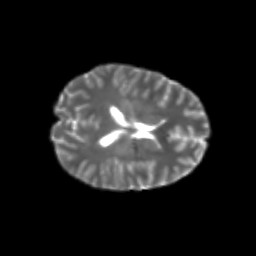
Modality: T2w
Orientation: axial
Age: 22
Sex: female
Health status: healthy
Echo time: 0.074 s